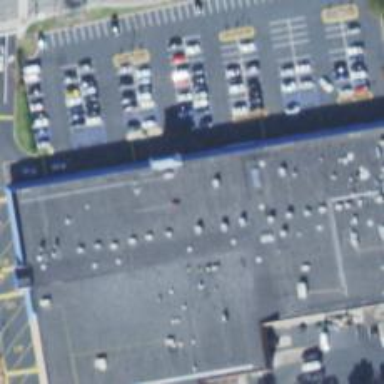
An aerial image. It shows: Supermarket.